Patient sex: F
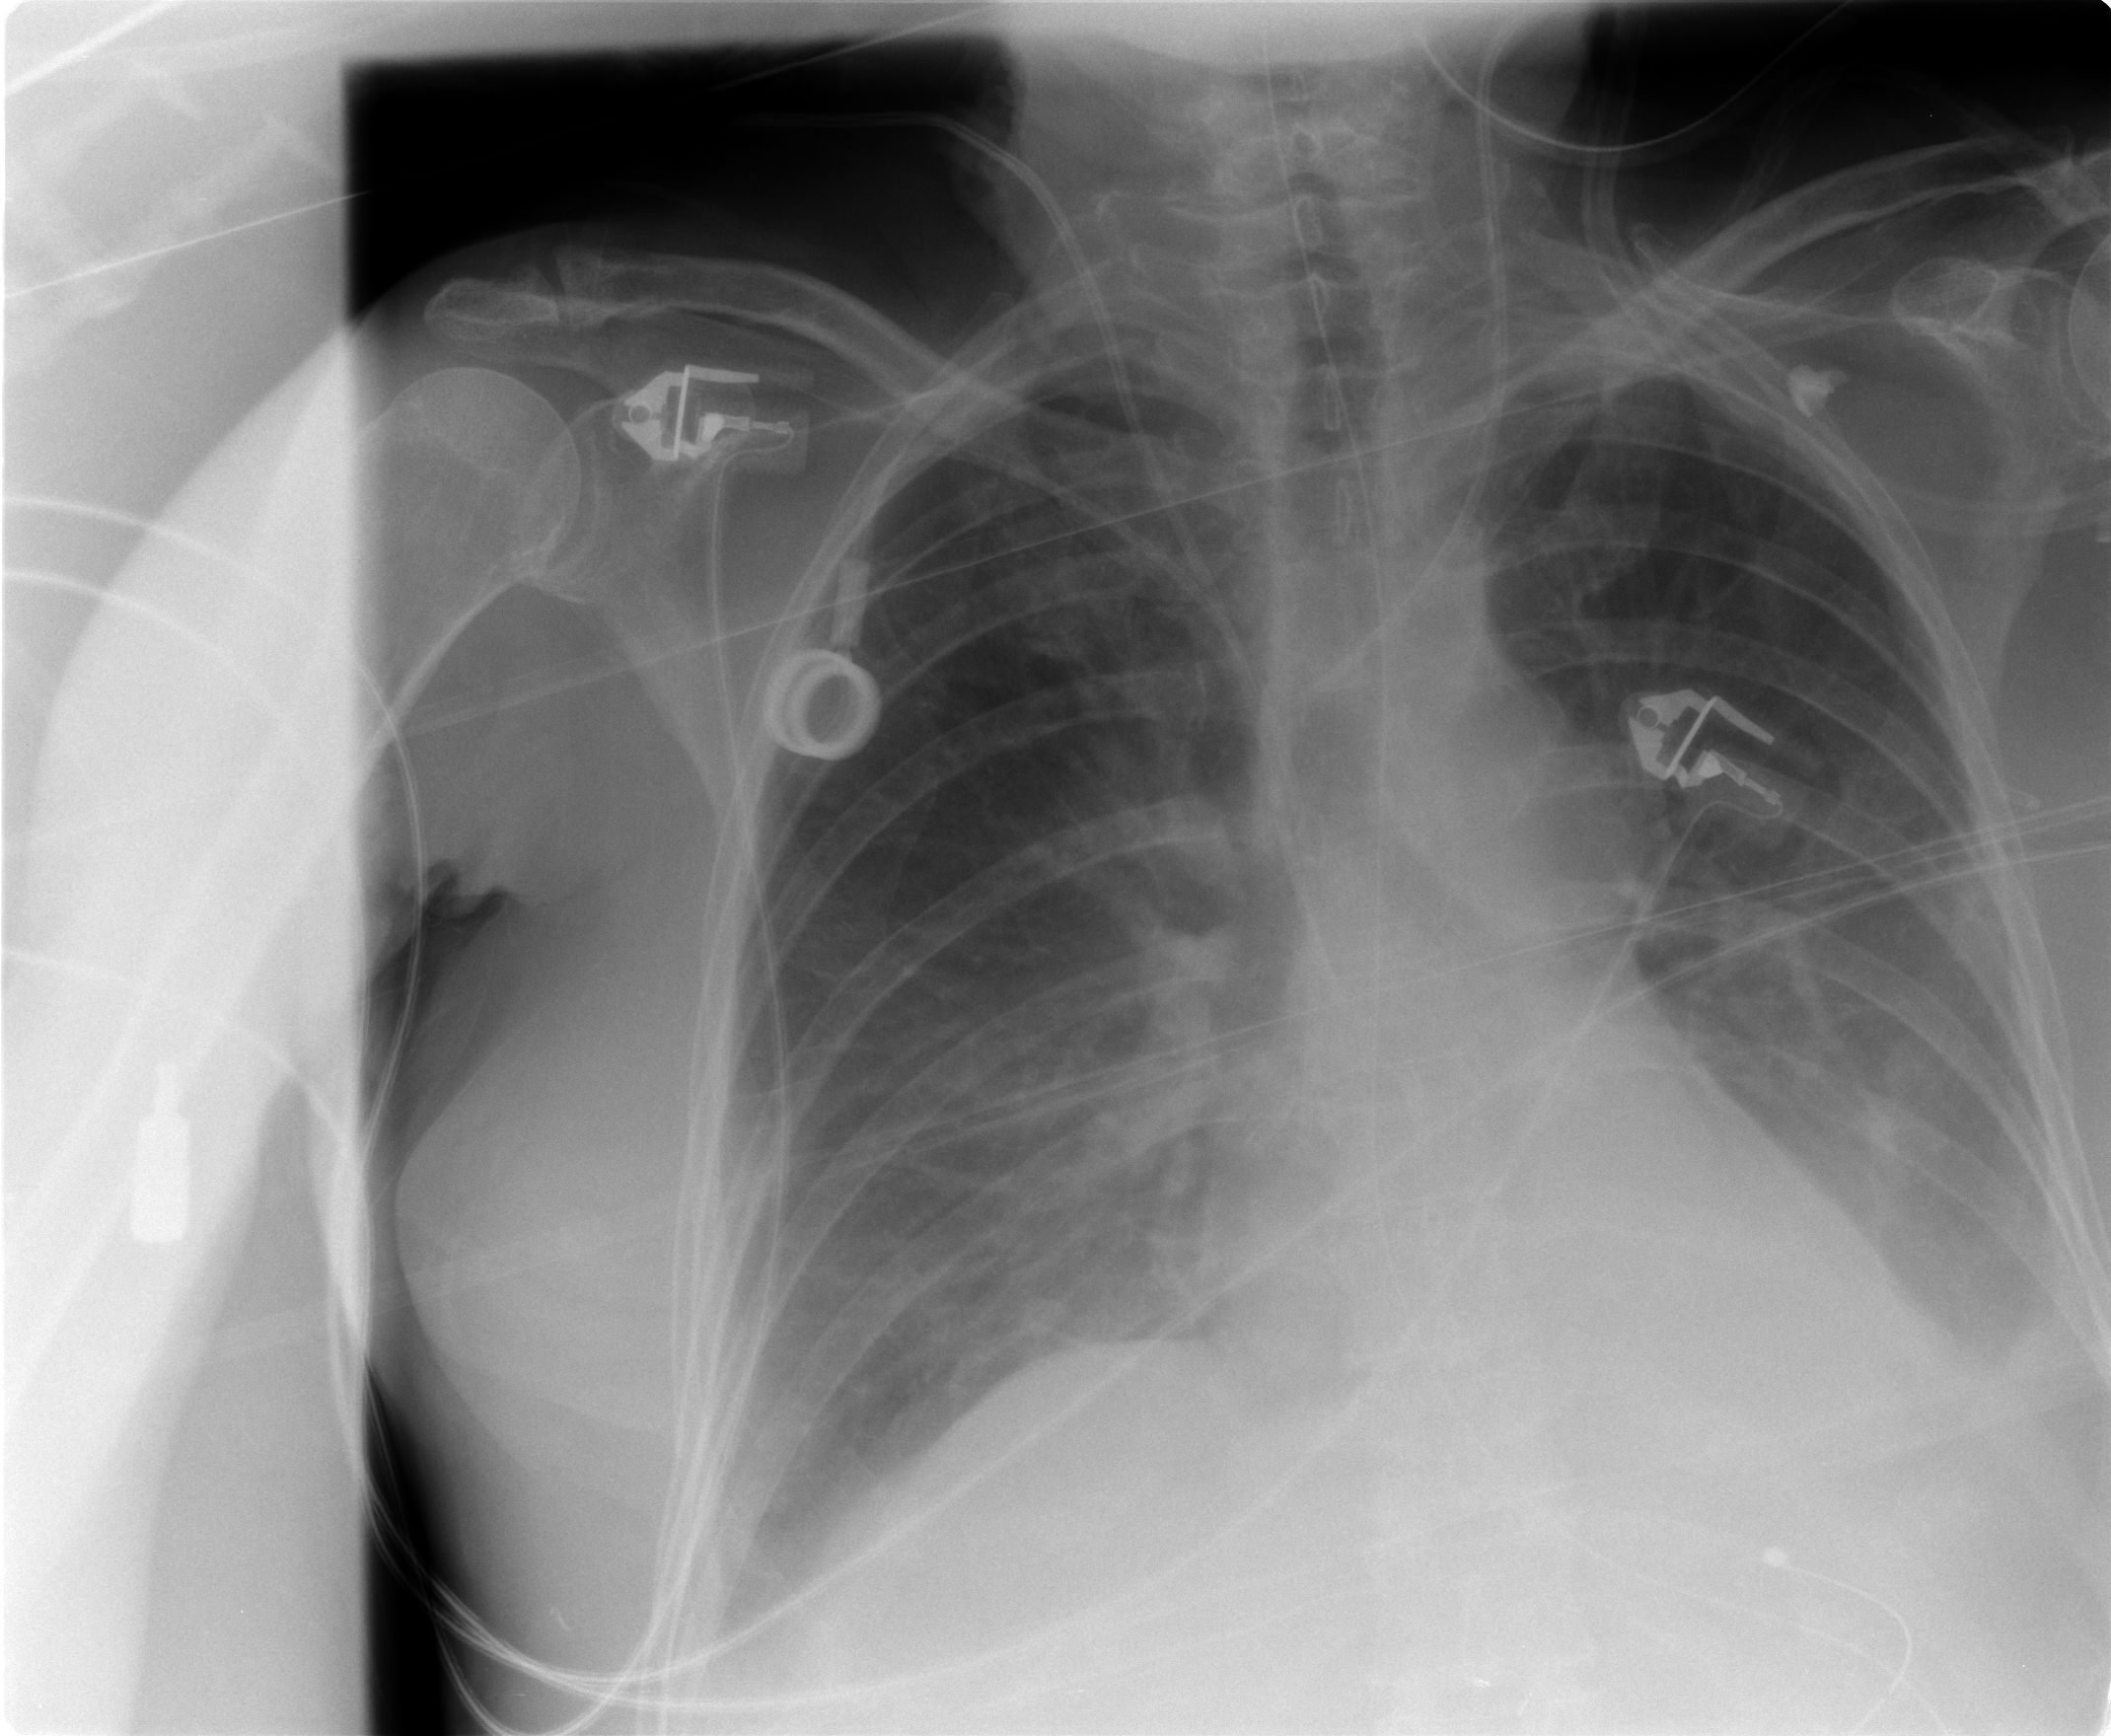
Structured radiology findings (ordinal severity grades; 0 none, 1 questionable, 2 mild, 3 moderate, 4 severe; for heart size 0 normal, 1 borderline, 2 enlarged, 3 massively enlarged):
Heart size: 0
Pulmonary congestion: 2
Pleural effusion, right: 1
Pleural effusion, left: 2
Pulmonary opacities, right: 2
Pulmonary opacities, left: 2
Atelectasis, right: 2
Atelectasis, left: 2